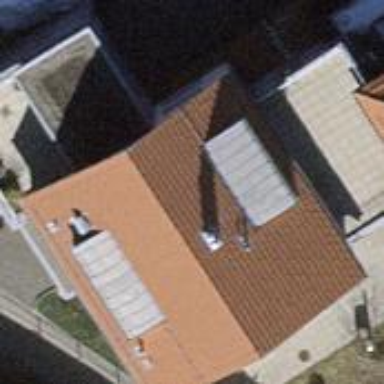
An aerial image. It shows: Simple house.